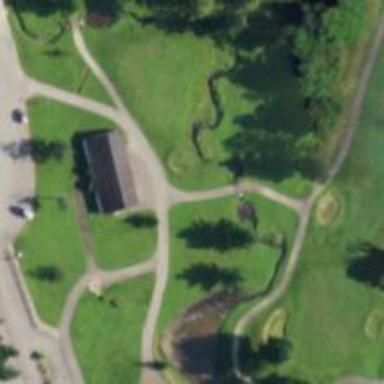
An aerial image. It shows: Service road used as golf cart path.